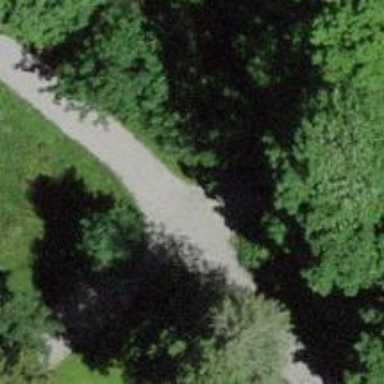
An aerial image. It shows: Unpaved path.